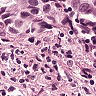
Metastatic tissue present: yes